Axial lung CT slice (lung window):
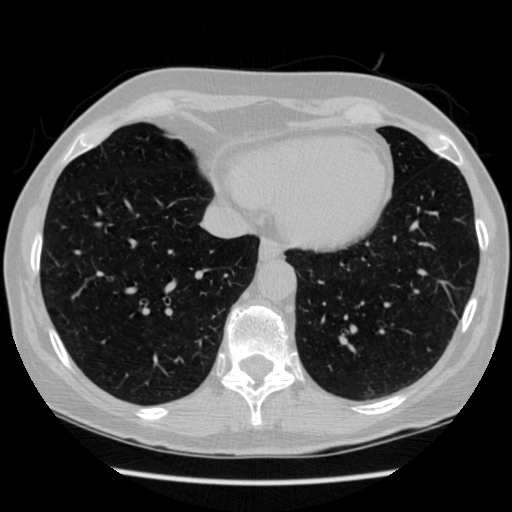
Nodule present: no